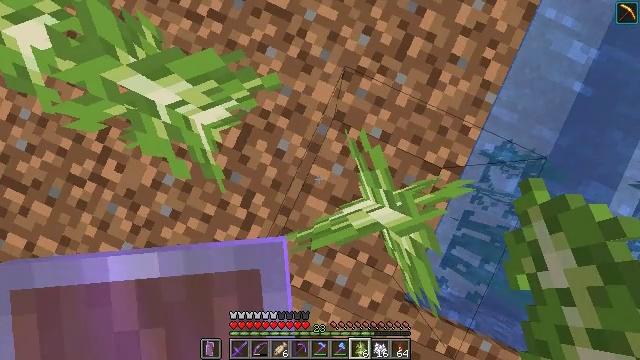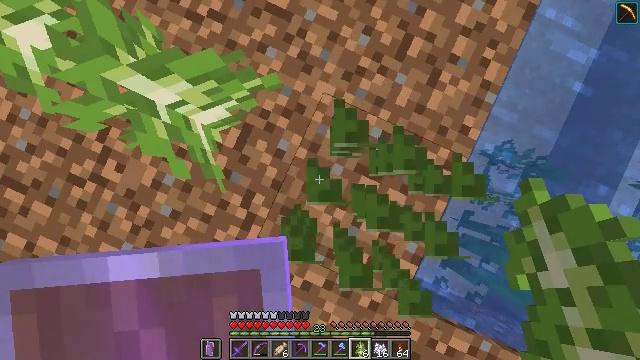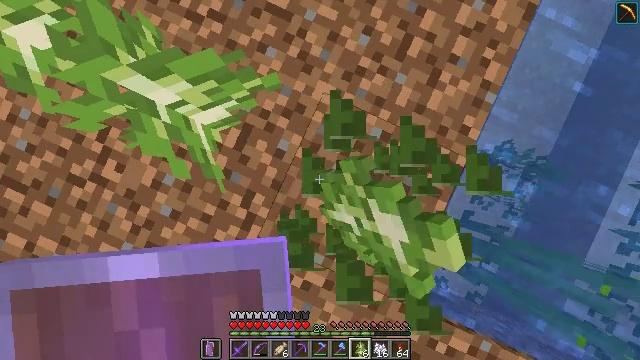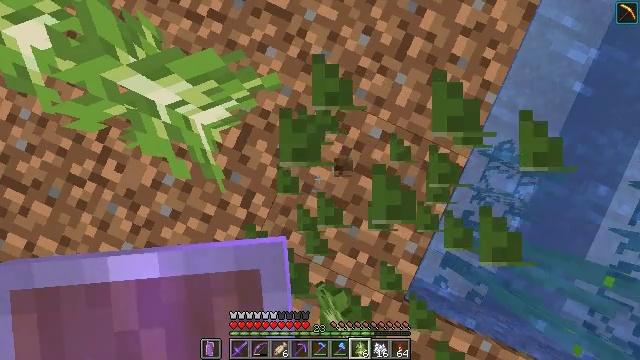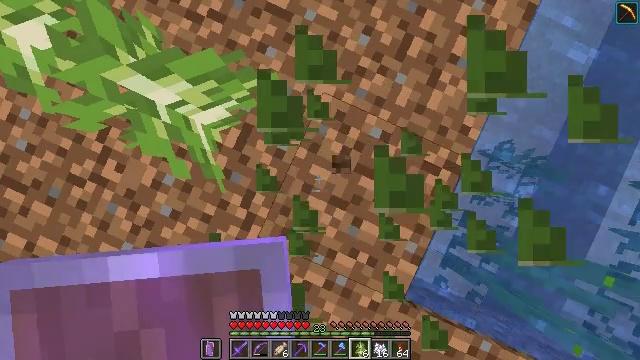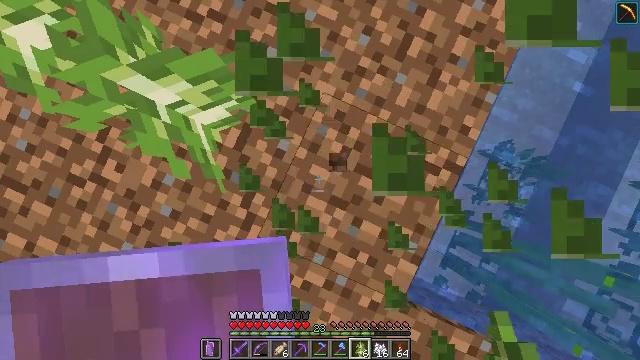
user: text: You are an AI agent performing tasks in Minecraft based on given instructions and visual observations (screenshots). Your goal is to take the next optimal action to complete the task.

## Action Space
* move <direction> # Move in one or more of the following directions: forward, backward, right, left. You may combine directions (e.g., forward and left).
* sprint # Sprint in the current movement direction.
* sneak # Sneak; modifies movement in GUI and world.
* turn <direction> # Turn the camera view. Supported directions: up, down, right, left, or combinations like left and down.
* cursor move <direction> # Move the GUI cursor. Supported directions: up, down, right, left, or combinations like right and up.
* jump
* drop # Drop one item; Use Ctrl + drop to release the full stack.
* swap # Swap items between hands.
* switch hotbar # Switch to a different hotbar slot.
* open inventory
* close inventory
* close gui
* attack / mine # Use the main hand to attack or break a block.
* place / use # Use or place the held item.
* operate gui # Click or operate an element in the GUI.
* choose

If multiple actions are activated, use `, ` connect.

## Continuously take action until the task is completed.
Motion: motion action
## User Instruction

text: Pick up the birch sapling by breaking it.
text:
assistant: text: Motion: attack / mine
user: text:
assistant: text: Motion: attack / mine
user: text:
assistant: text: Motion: no_op
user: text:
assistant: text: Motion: no_op
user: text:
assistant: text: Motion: no_op
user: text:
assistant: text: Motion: no_op